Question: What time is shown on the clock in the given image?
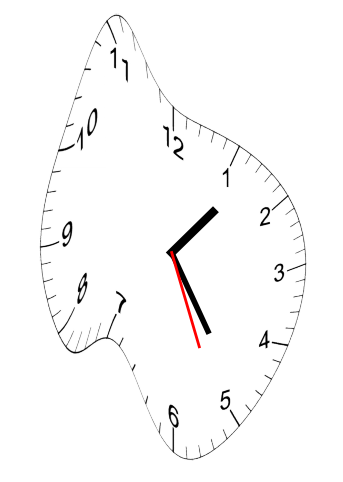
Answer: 01:24:26